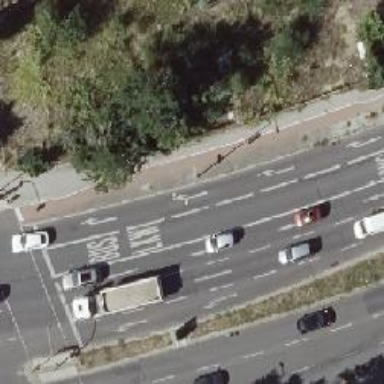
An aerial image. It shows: Secondary road with asphalt surface.